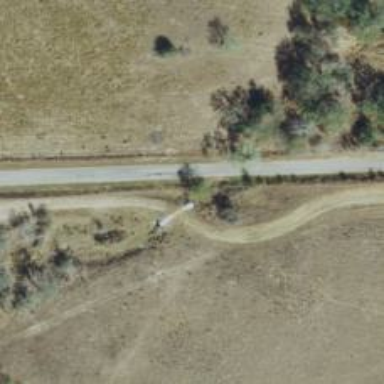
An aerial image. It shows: Culvert tunnel.